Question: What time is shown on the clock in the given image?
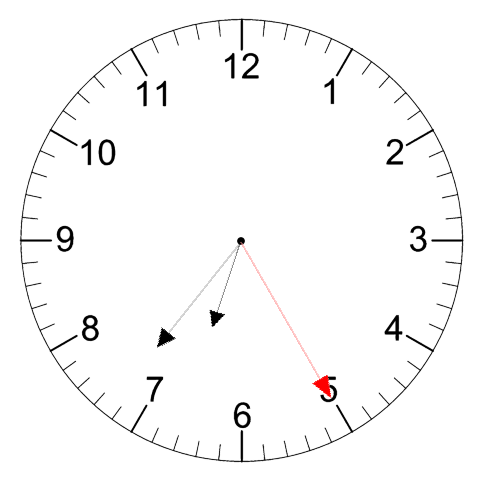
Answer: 06:36:25